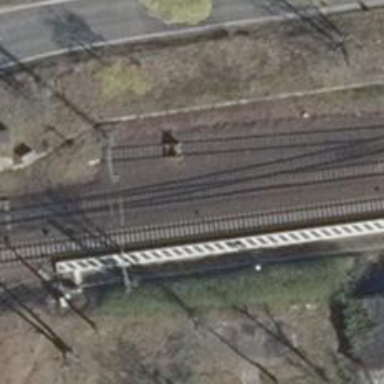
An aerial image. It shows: Railway switch.